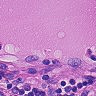
Metastatic tissue present: no